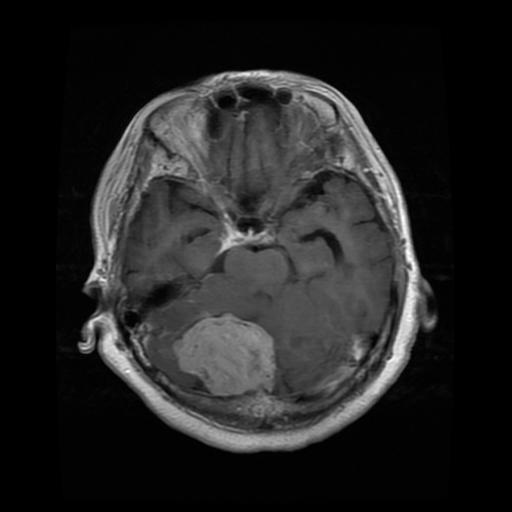
Label: meningioma